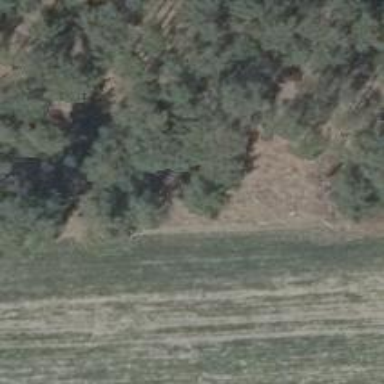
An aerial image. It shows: Hunting stand.